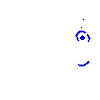
Particle: pion